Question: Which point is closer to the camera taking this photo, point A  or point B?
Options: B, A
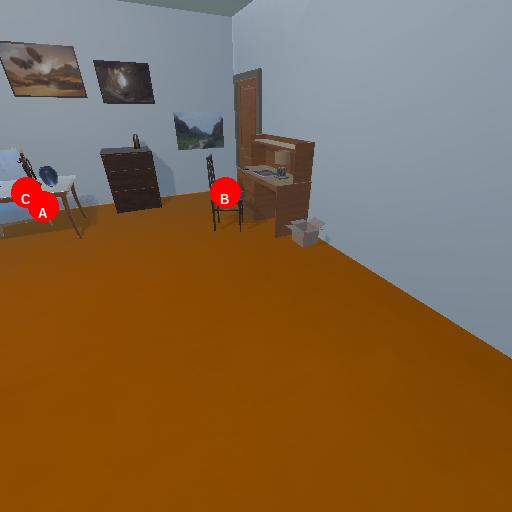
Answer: B